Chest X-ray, AP view. Patient: 61 years old, sex F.
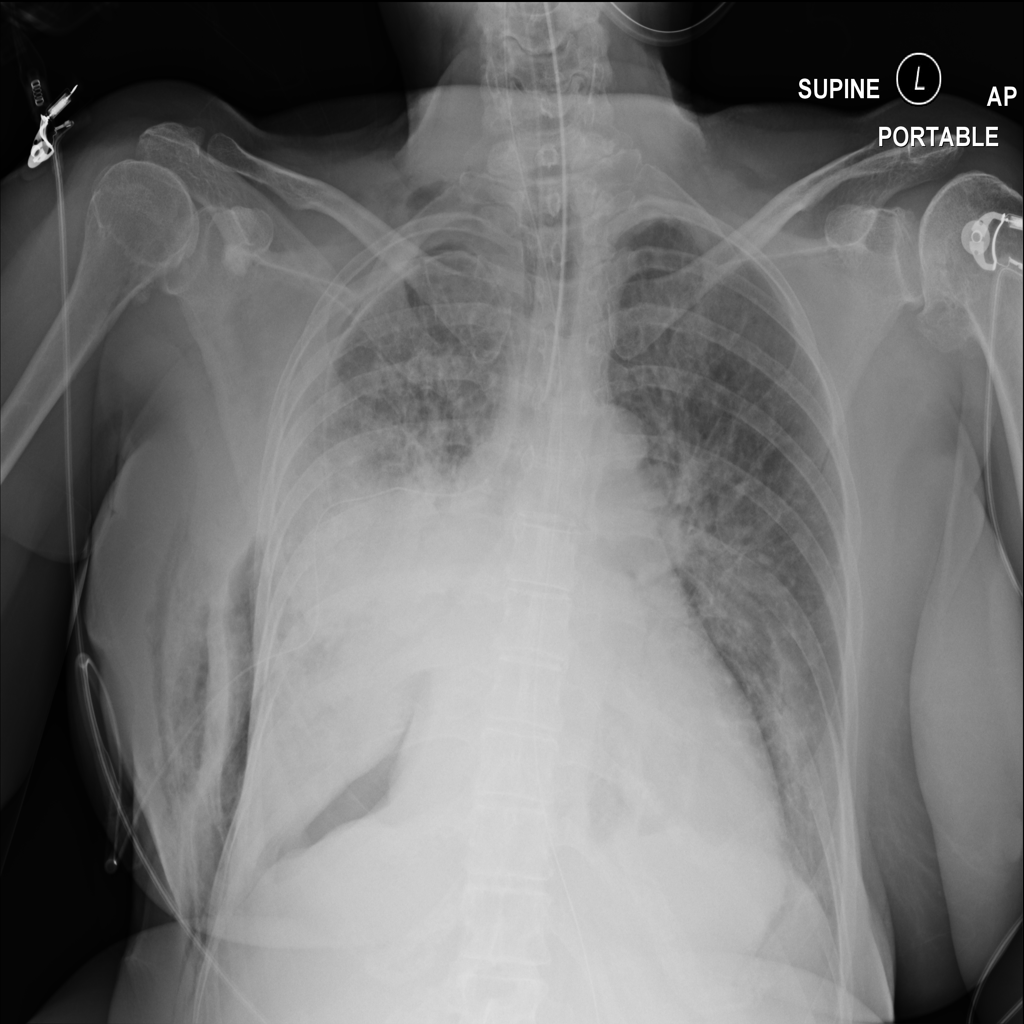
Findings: Effusion, Emphysema, Pneumothorax